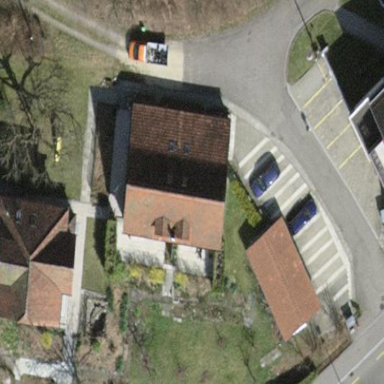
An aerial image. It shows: Semi-detached house with gabled roof.